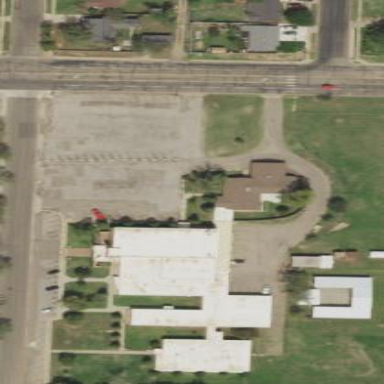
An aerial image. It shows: School building.